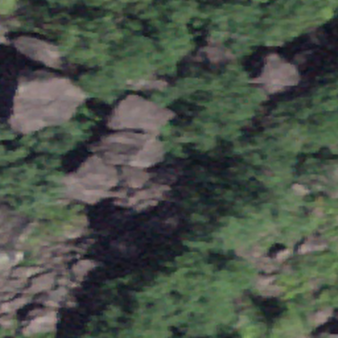
Label: bouldering_area